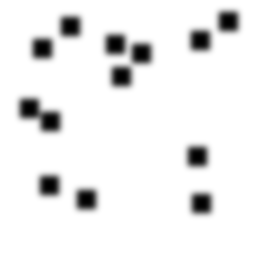
Squares: 13
Triangles: 0
Stars: 0
Total shapes: 13